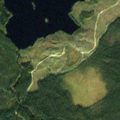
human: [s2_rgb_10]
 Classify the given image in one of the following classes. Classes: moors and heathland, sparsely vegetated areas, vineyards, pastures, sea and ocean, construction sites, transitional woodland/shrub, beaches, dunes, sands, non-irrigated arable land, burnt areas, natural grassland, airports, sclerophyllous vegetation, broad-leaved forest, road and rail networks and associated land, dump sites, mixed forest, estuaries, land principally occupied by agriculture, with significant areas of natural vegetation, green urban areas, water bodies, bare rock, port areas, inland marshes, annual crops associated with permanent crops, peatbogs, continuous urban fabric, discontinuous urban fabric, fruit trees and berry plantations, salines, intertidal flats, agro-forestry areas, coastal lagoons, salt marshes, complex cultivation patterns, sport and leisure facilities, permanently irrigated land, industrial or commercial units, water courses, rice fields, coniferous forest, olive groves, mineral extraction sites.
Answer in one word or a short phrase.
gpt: coniferous forest, mixed forest, water bodies